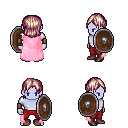
a pixel art fantasy rpg character, male body template, dark elf, purple skin, pink cape, red pants, white blonde long bangs hairstyle, leather bracers, maroon shoes, shield, four views (front, back, left, right), 2x2 character sprite sheet, small pixel art, hard edges, no anti-aliasing